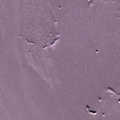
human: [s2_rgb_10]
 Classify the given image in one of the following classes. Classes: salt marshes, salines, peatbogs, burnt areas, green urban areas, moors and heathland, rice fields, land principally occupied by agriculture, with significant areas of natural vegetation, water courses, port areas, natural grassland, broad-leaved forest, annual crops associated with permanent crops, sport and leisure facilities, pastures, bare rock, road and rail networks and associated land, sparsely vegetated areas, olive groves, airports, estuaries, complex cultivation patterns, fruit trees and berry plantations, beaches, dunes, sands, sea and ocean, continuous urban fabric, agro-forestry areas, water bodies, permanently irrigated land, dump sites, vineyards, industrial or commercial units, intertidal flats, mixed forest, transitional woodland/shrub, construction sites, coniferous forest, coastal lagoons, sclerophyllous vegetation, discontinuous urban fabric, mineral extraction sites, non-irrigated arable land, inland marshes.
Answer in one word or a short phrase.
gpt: sea and ocean